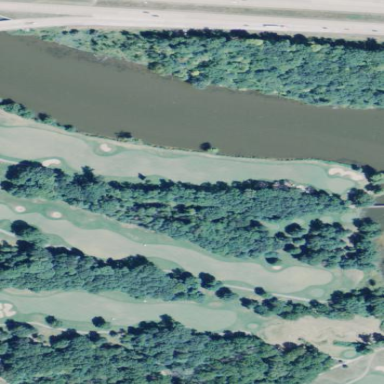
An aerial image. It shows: Water hazard on golf course.